Interaction volume radius: 5 \u00c5
Interaction volume height: 10 \u00c5
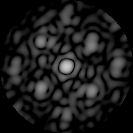
Disorder parameter: 0.4483